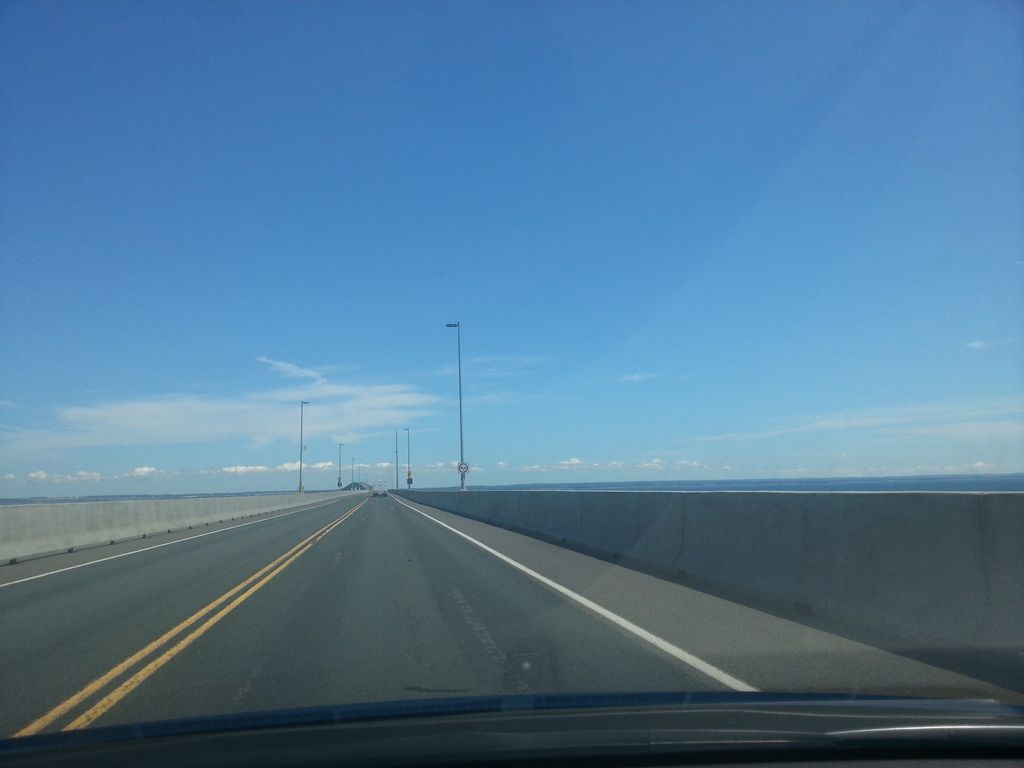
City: charlottetown